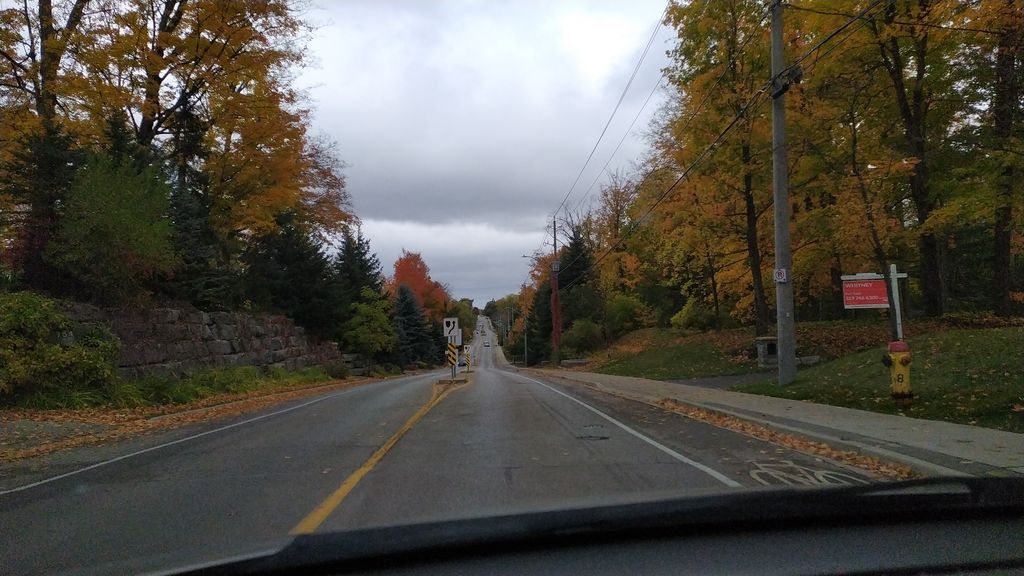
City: kitchener-waterloo